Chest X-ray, AP view. Patient: 31 years old, sex M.
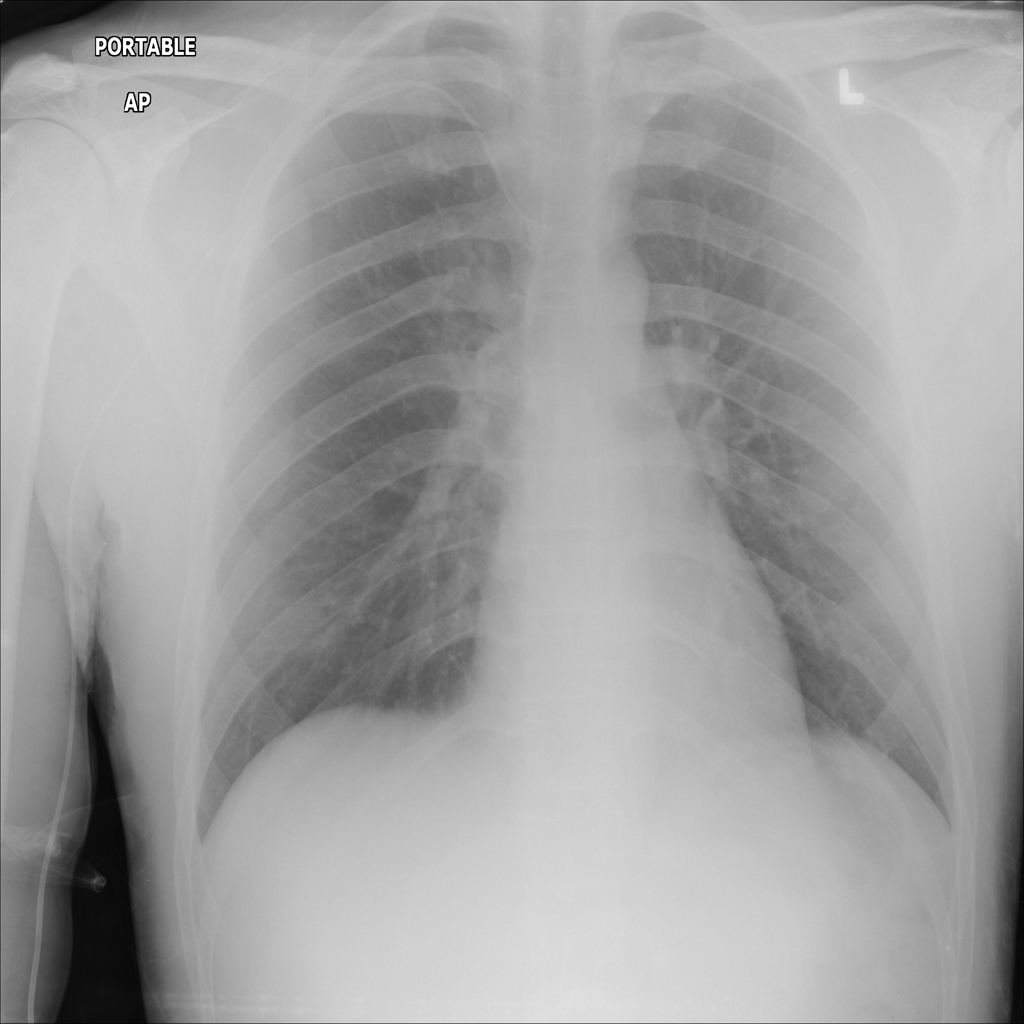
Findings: No Finding